Question: I am trying to plot a ratio but my problem is that when the dividend is larger than the divisor my quotient can be as high as possible. When the divisor is larger than the dividend the quotient is between 0 and 1. That is fine, but when I plot out the results the ratios with the larger dividend take up a huge portion of the plot and the smaller dividend ratios are limited to a much smaller area. Is there a way to show ratios on a plot (hopefully using base plots) where the dividend is five times greater than the divisor will take up the same amount of space as when the divisor is five times greater than the dividend.
Here is some sample data:
'''
x=1:10
y=10:1
ratioxy=x/y
'''
The data is:
'''
x
[1] 1 2 3 4 5 6 7 8 9 10
y
[1] 10 9 8 7 6 5 4 3 2 1
ratioxy
[1] <PHONE> <PHONE> <PHONE> <PHONE> <PHONE> <PHONE> <PHONE> 2.<PHONE>
[9] 4.<PHONE> 10.<PHONE>
'''
When I do this:
'''
plot(ratioxy,type='l',col='blue')
abline(h=1)
'''
I get this:

All I can think of is somehow playing around with the quotients in 'ratioxy' that are less than one, but nothing is coming to me right now.
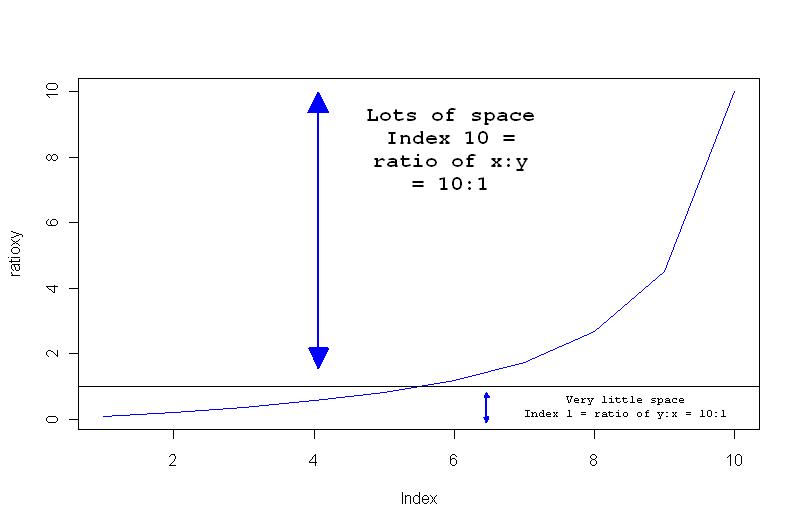
Answer: Try using a logarithmic scale.
plot(ratioxy,type='l',col='blue')